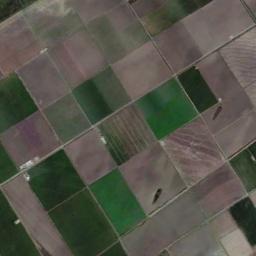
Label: rectangular_farmland